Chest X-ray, AP view. Patient: 12 years old, sex F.
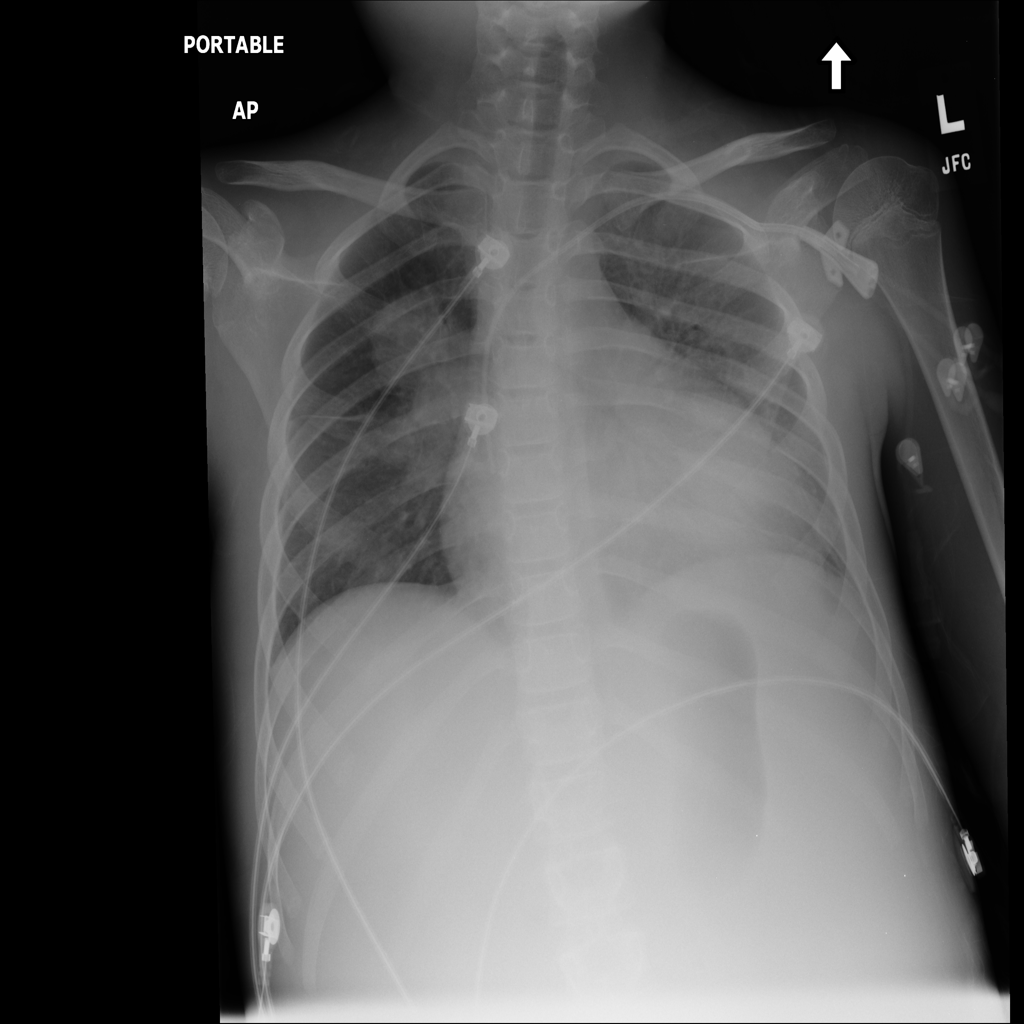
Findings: Edema, Infiltration, Mass